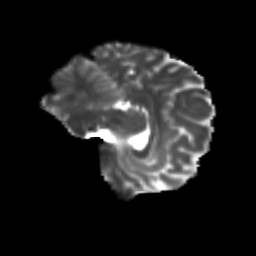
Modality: T2w
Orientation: sagittal
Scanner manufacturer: siemens
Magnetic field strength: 3 T
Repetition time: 9.2 s
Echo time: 0.084 s